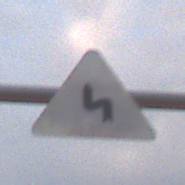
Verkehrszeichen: DoppelkurveZunaechstLinks
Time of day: SunriseSunset
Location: Outdoor (Nature)
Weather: PartlyCloudy
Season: NotSpecified
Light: Natural